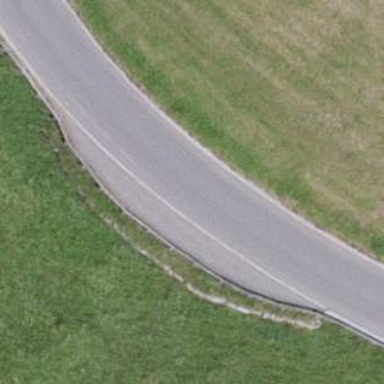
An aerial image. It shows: Passing place on the road.